Question: '''
import javax.swing.*;
public class test
{
public static void main(String[] args) throws Exception
{
JFrame frame = new JFrame("Test");
frame.setDefaultCloseOperation(WindowConstants.EXIT_ON_CLOSE);
frame.setSize(120,80);
JComboBox cb = new JComboBox();
cb.addItem("A very long combo-box item that doesn't fit no. 1");
cb.addItem("A very long combo-box item that doesn't fit no. 2");
frame.add(cb);
frame.validate();
frame.setVisible(true);
}
}
'''
How can I make combo-box items to appear in the way that all their text is visible?
Now I have something like this:

I don't want to change size of combo-box while collapsed.
I just want to increase width of the expanded part.
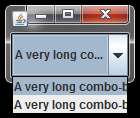
Answer: I think <URL> may help.
Code from link
'''
public class WiderDropDownCombo extends JComboBox {
private String type;
private boolean layingOut = false;
private int widestLengh = 0;
private boolean wide = false;
public WiderDropDownCombo(Object[] objs) {
super(objs);
}
public boolean isWide() {
return wide;
}
// Setting the JComboBox wide
public void setWide(boolean wide) {
this.wide = wide;
widestLengh = getWidestItemWidth();
}
public Dimension getSize() {
Dimension dim = super.getSize();
if (!layingOut && isWide())
dim.width = Math.max(widestLengh, dim.width);
return dim;
}
public int getWidestItemWidth() {
int numOfItems = this.getItemCount();
Font font = this.getFont();
FontMetrics metrics = this.getFontMetrics(font);
int widest = 0;
for (int i = 0; i < numOfItems; i++) {
Object item = this.getItemAt(i);
int lineWidth = metrics.stringWidth(item.toString());
widest = Math.max(widest, lineWidth);
}
return widest + 5;
}
public void doLayout() {
try {
layingOut = true;
super.doLayout();
} finally {
layingOut = false;
}
}
public String getType() {
return type;
}
public void setType(String t) {
type = t;
}
public static void main(String[] args) {
String title = "Combo Test";
JFrame frame = new JFrame(title);
String[] items = {
"I need lot of width to be visible , oh am I visible now",
"I need lot of width to be visible , oh am I visible now" };
WiderDropDownCombo simpleCombo = new WiderDropDownCombo(items);
simpleCombo.setPreferredSize(new Dimension(180, 20));
simpleCombo.setWide(true);
JLabel label = new JLabel("Wider Drop Down Demo");
frame.getContentPane().add(simpleCombo, BorderLayout.NORTH);
frame.getContentPane().add(label, BorderLayout.SOUTH);
int width = 200;
int height = 150;
frame.setSize(width, height);
frame.setVisible(true);
}
}
'''